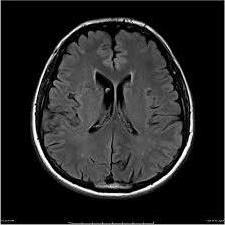
Label: notumor